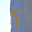
Label: 9